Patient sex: F
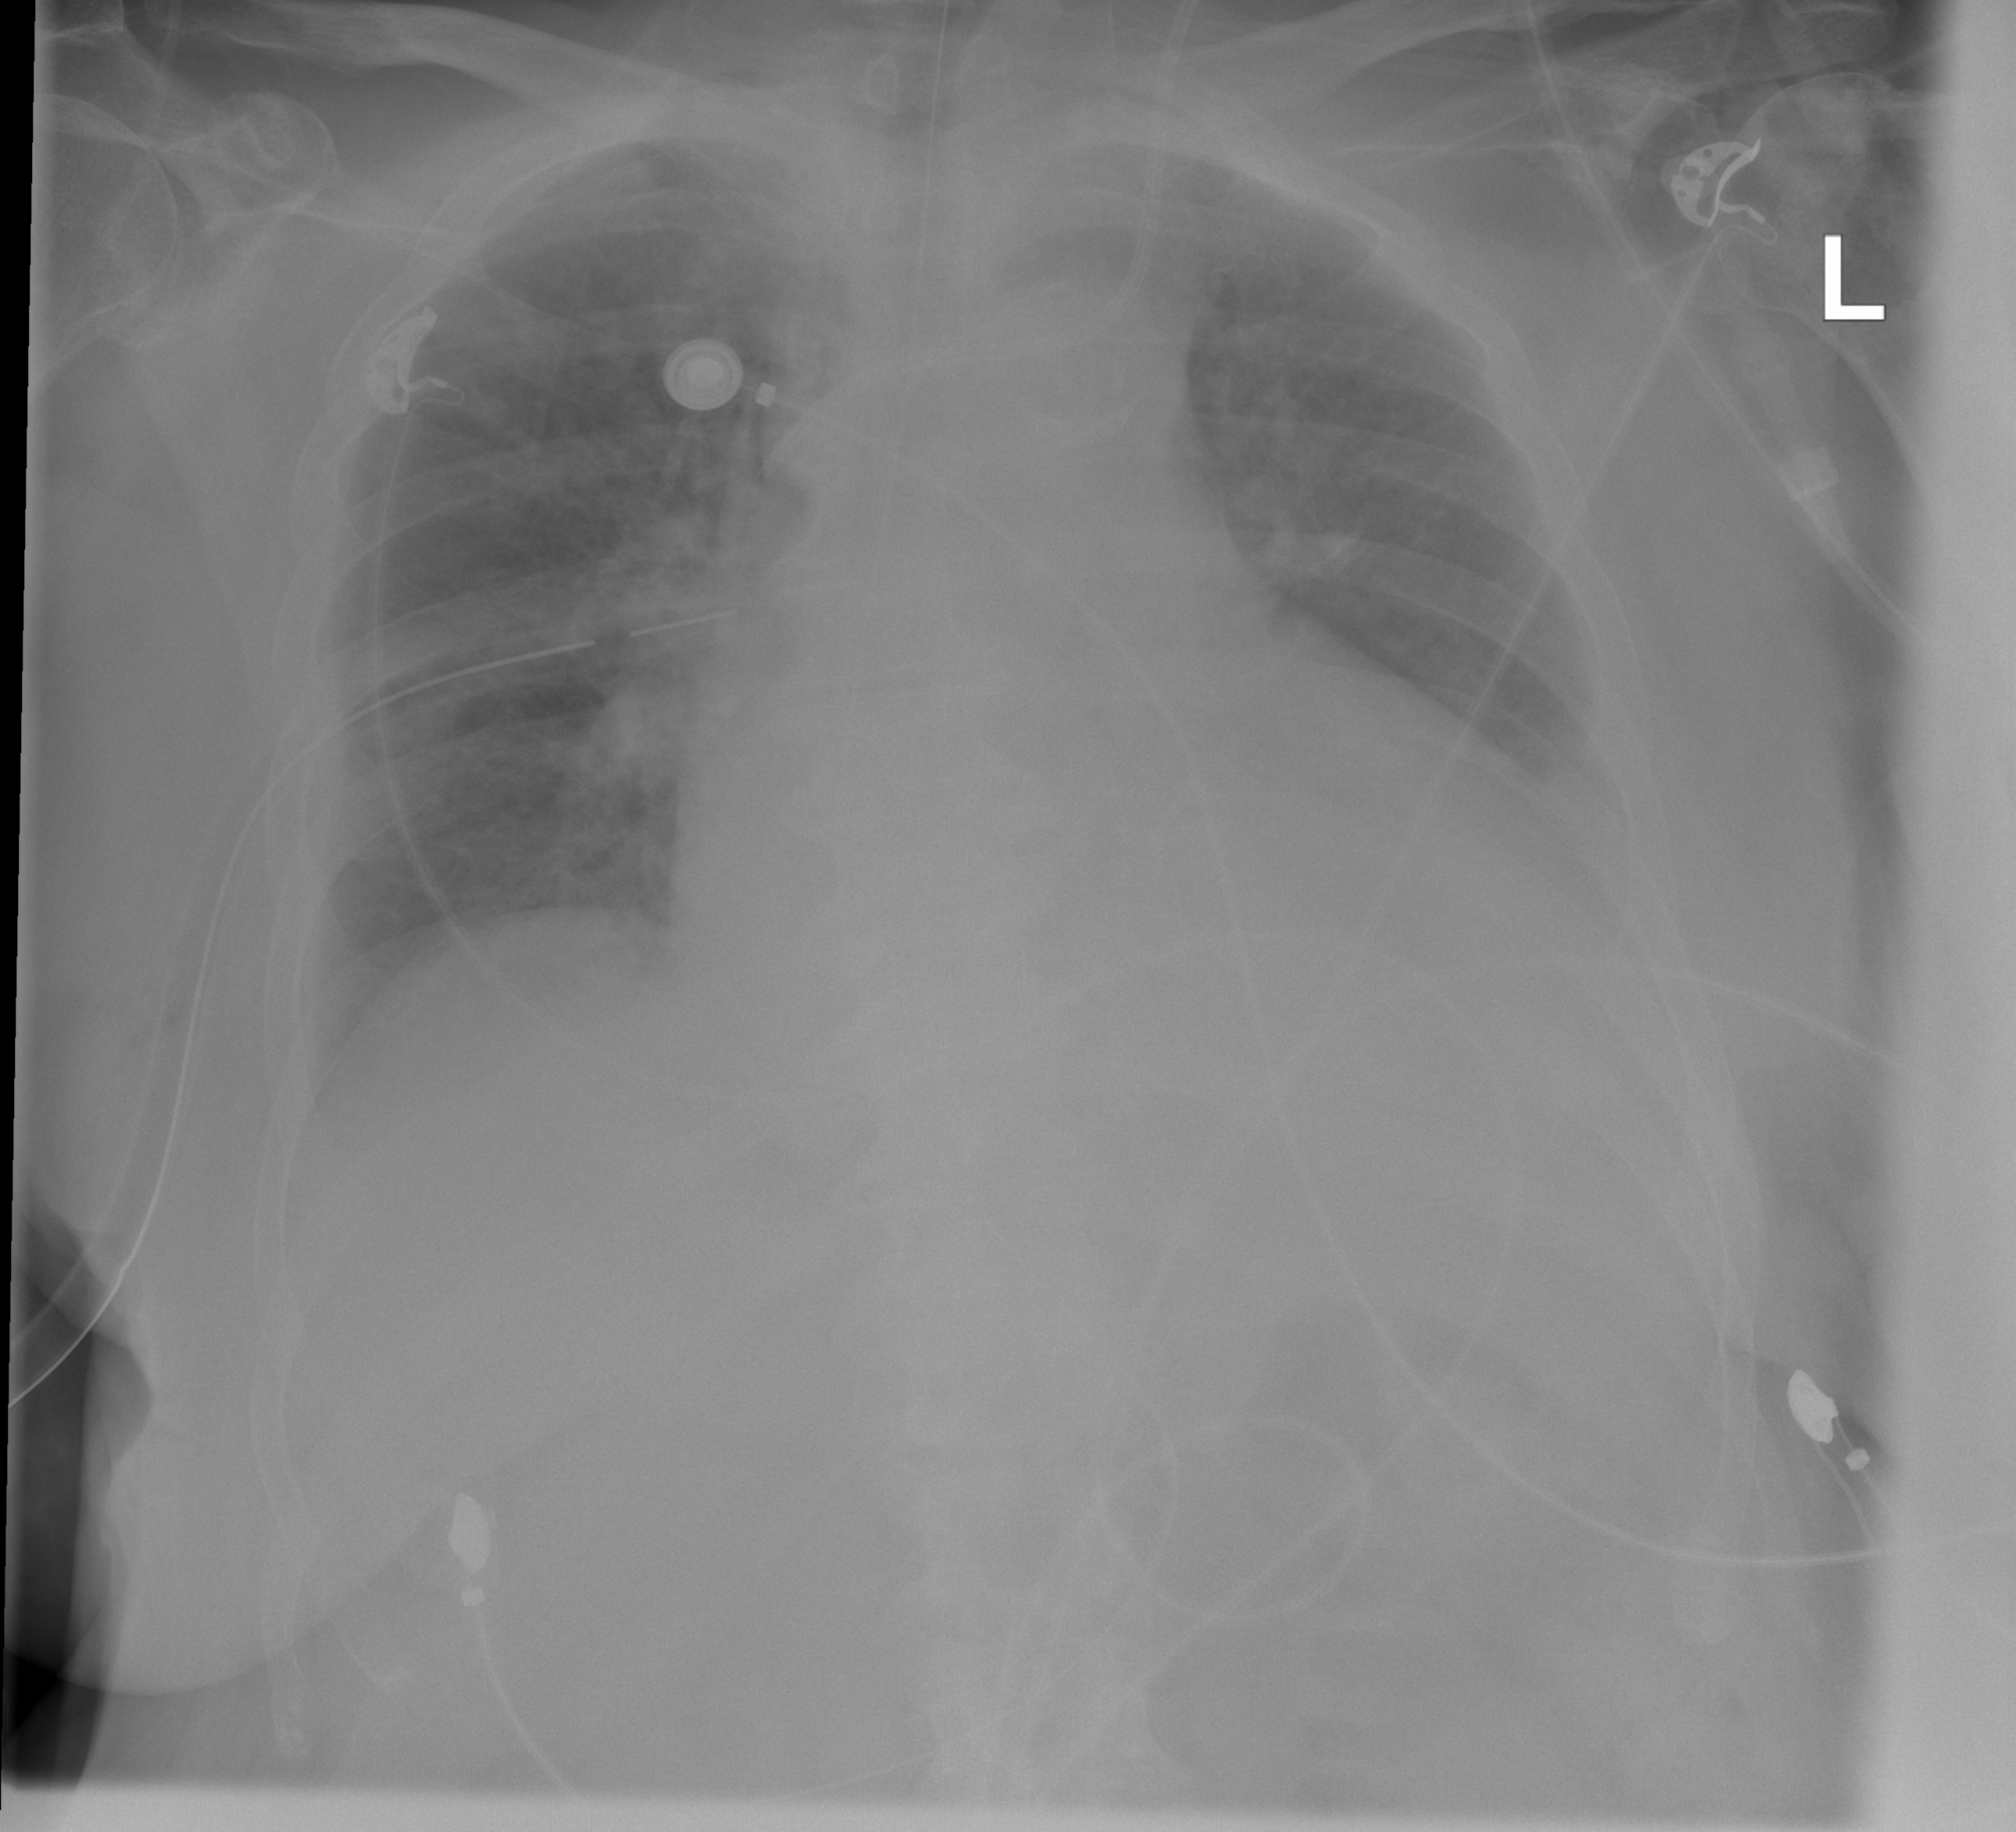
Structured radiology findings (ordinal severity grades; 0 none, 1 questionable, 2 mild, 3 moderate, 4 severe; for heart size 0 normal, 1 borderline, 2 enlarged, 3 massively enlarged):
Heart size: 2
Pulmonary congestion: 0
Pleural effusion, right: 0
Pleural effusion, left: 2
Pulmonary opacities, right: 0
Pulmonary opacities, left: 0
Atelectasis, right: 0
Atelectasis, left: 0